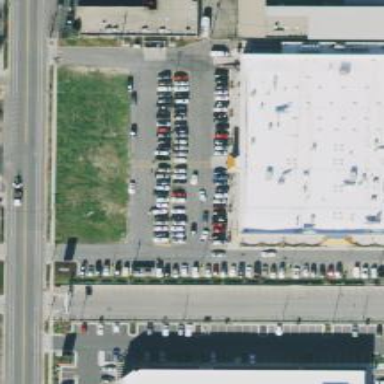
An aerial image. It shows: Parking space is available.